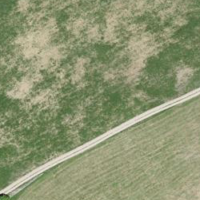
EUNIS habitat code: 52
Species observed at this site:
Phyteuma orbiculare